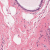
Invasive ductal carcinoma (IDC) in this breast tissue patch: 0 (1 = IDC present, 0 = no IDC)